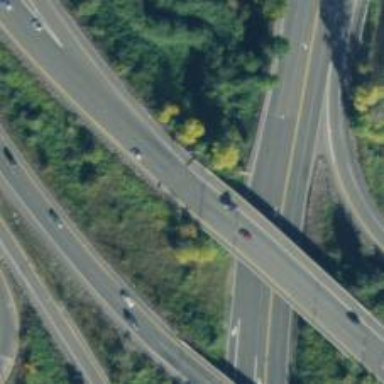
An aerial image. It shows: Bridge over motorway.